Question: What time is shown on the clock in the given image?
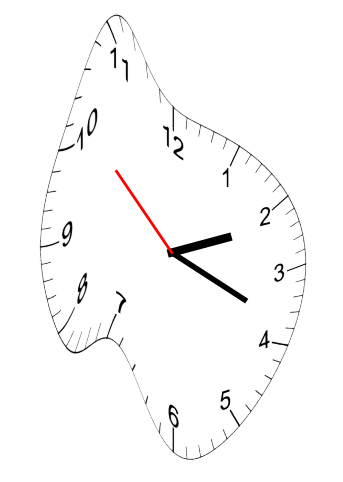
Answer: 02:18:52